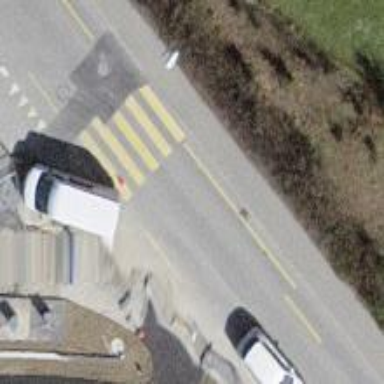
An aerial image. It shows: Uncontrolled zebra crossing with zebra markings.